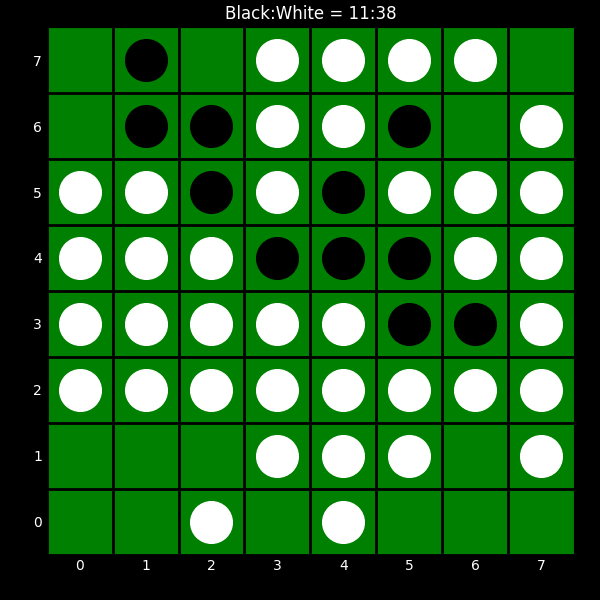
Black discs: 11
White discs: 38